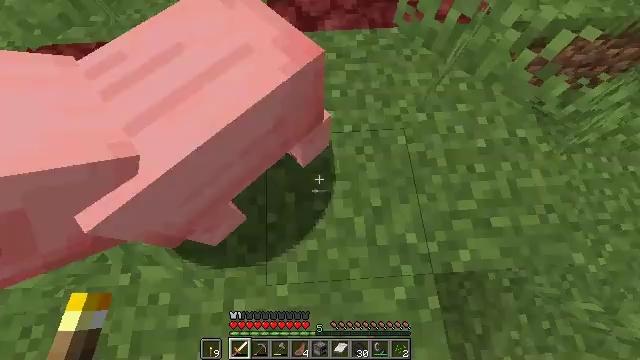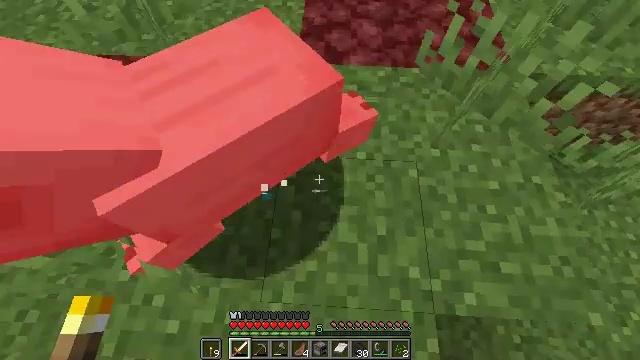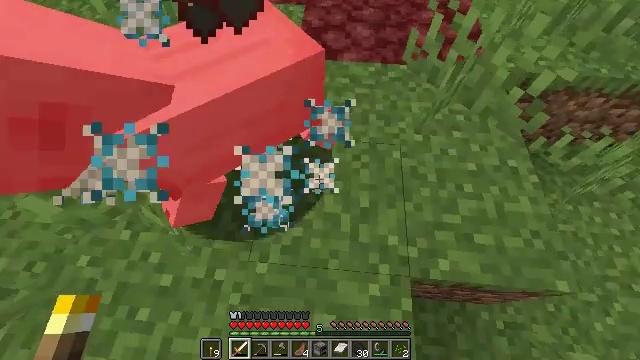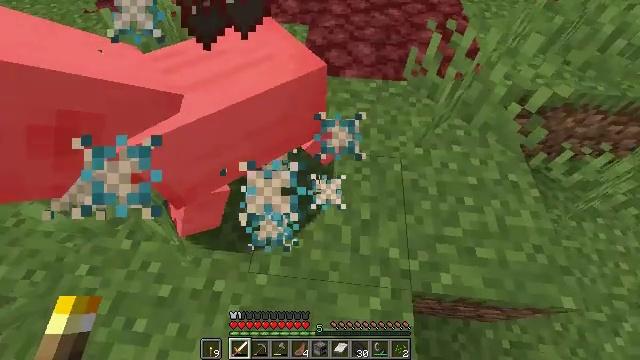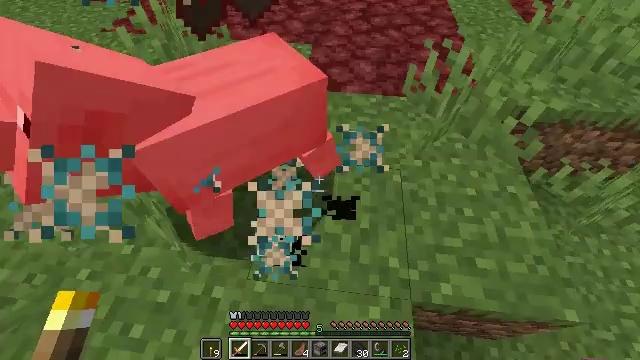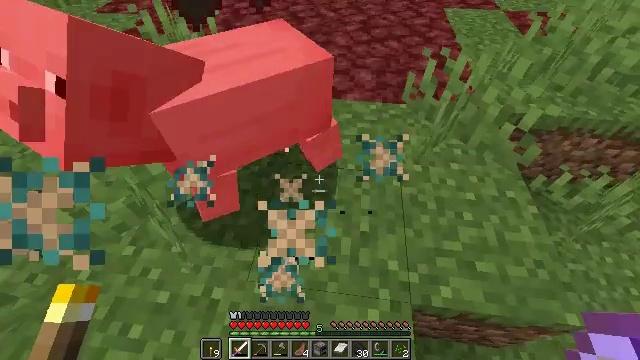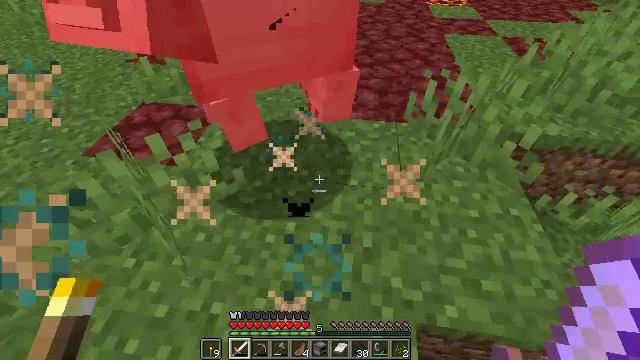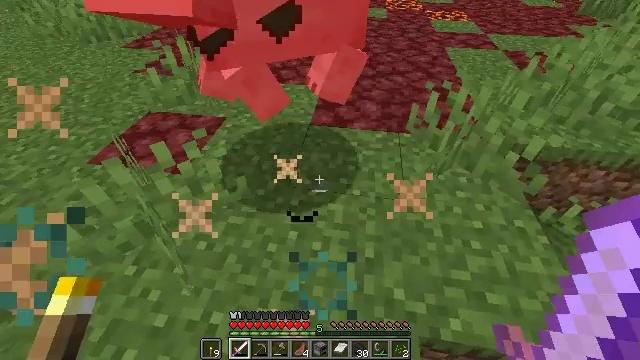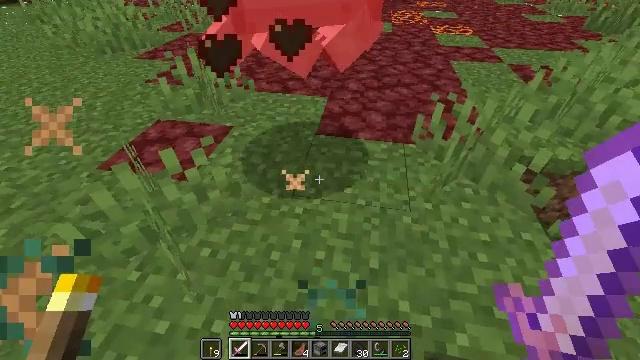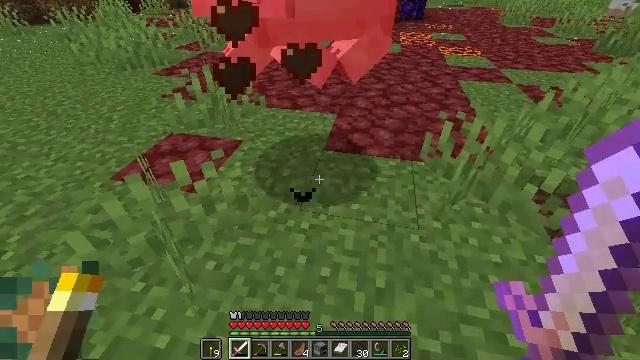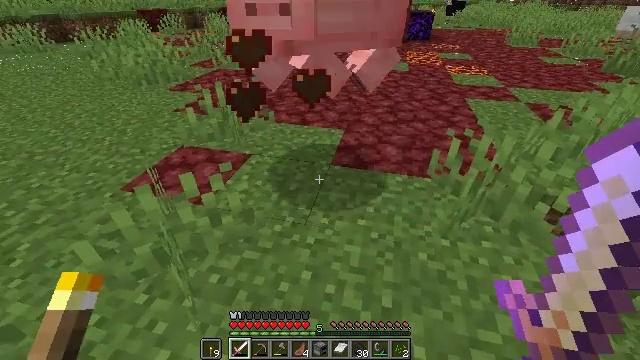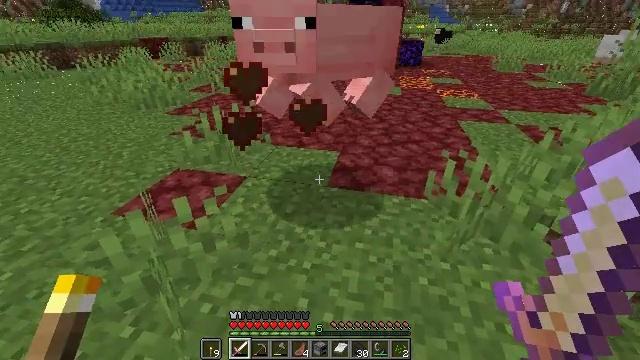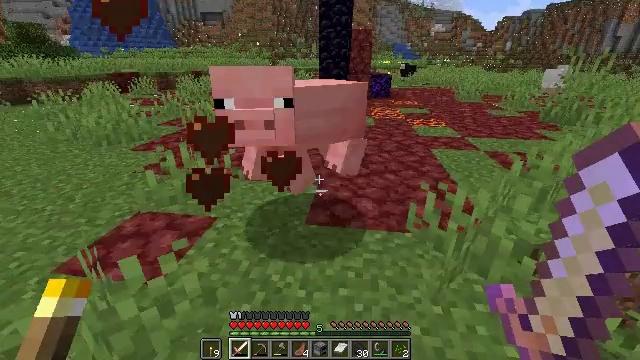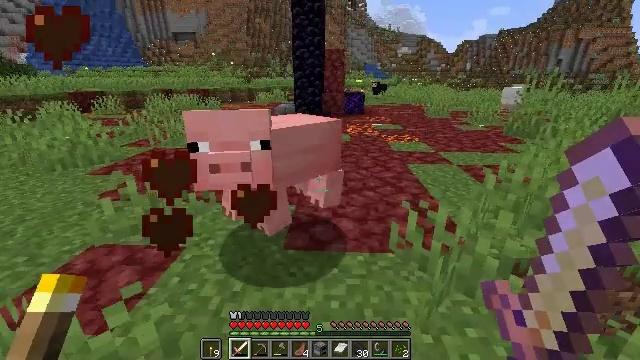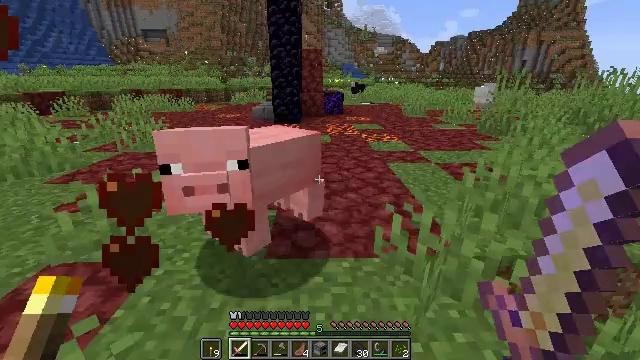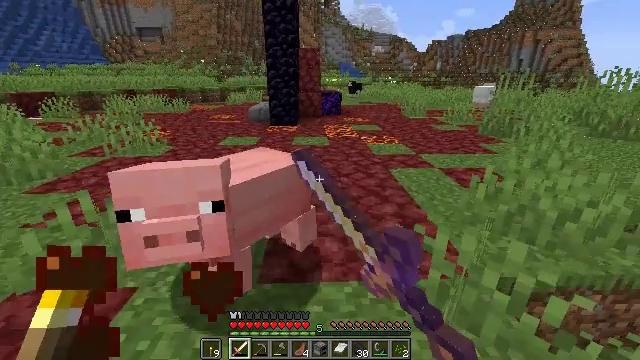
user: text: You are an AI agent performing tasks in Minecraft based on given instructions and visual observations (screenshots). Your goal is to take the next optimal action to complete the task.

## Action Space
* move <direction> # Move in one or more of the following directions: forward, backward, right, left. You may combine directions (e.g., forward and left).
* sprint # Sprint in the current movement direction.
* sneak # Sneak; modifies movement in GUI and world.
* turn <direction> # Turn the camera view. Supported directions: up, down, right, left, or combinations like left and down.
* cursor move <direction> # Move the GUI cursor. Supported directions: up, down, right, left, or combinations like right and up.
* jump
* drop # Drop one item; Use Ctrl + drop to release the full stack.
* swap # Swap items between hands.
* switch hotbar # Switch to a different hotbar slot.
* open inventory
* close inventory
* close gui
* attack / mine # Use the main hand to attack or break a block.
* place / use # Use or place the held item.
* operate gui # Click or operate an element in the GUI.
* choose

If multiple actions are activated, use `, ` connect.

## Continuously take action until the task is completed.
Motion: motion action
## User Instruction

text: Hunt a pig.
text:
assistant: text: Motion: move back, turn left and up
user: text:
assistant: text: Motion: turn left and up
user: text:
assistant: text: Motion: turn up
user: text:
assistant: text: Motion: turn up
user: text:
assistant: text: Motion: turn up
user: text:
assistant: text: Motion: turn left and up
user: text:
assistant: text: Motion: turn up
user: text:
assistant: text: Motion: turn left and up
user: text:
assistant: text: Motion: turn left and up
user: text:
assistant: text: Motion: turn left and up
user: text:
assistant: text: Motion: move forward, turn up
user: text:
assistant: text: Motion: move forward, turn right and up
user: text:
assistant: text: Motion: move forward, turn right and up
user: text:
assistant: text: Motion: move forward, turn right, attack / mine
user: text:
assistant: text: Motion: move forward, attack / mine
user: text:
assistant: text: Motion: move forward, attack / mine
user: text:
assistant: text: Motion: turn left, attack / mine
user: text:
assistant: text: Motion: turn left and down
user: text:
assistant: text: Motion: turn left and down
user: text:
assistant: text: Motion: turn left and down
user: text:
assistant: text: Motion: turn left and down
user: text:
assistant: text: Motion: turn left and down
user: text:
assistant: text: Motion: turn left and down
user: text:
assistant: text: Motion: turn left and down
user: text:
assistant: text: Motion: turn left
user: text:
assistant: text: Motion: turn left
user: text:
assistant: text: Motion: turn left
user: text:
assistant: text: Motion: turn left and up
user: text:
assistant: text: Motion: turn left and up
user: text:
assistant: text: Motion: turn left and up